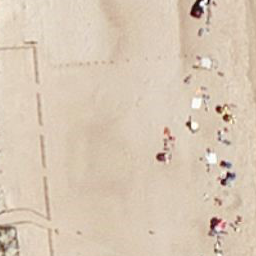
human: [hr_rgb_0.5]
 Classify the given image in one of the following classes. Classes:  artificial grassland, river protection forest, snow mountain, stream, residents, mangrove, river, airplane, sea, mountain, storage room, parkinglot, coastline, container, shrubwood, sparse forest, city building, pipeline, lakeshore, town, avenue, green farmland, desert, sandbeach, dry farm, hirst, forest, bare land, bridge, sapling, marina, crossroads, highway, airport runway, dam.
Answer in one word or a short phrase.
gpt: sandbeach